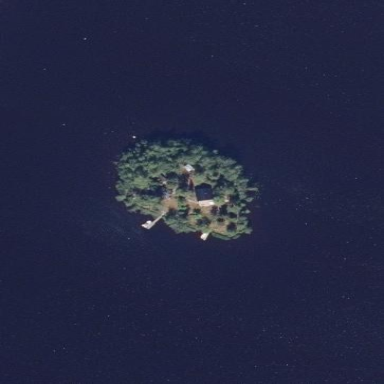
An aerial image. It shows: Islet surrounded by woodland.